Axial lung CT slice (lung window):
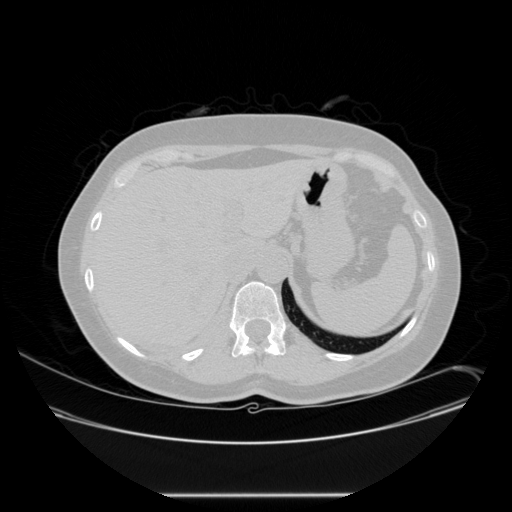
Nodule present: no